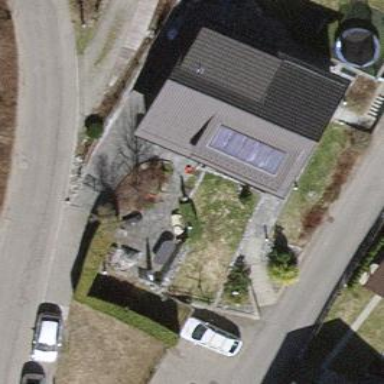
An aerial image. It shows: Simple and straightforward house.